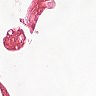
Metastatic tissue present: no